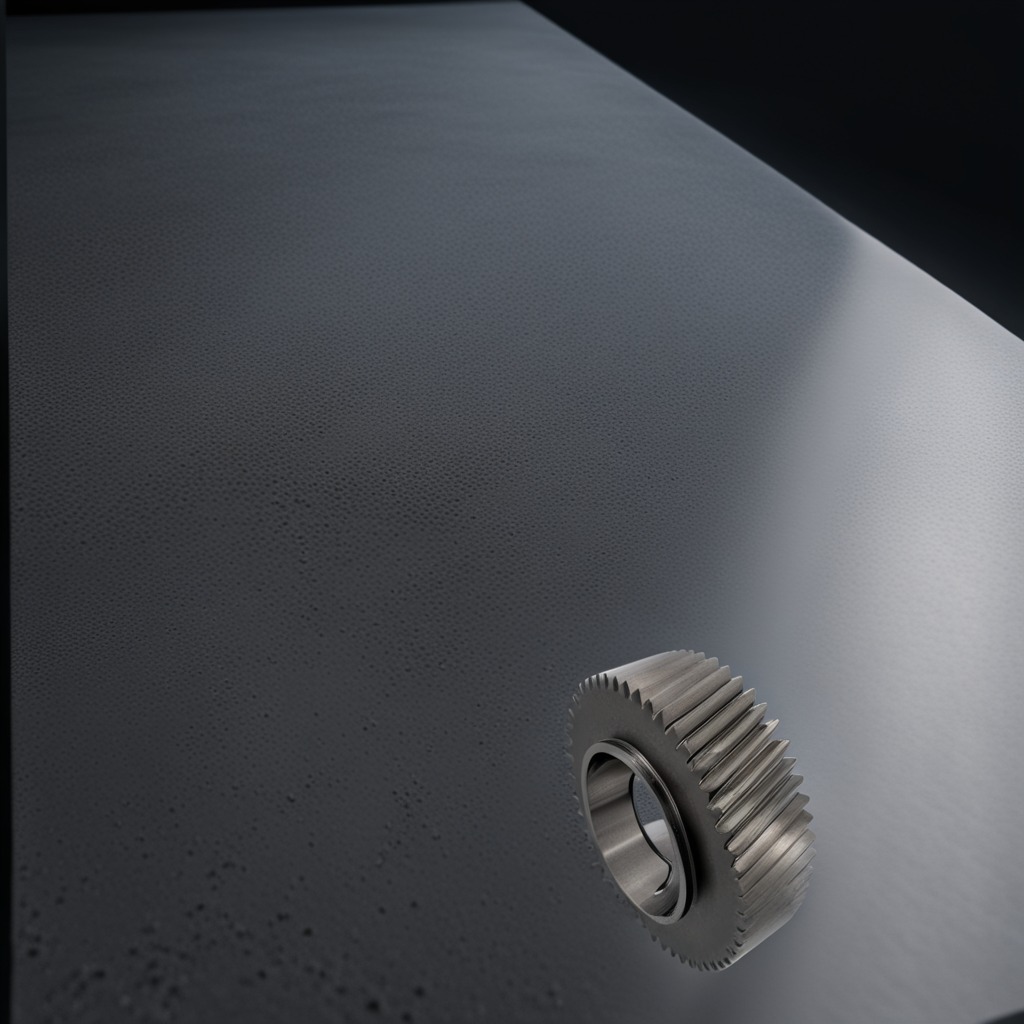
A steel gear with teeth is lying on a clean granite table inside a workshop at night.